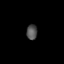
Tissue: lung
Cell type: Epithelial cells
Senescence score: 0.2037
Nuclear area (px): 158
Mean DAPI intensity: 83.215